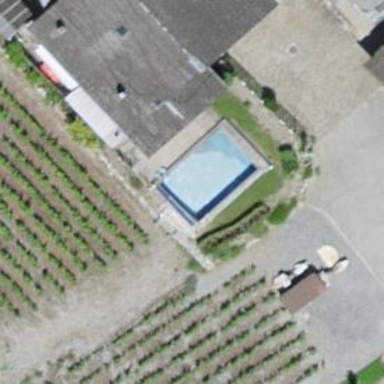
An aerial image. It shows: Swimming pool located in leisure land.